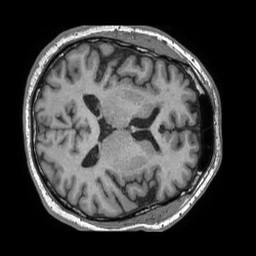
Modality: T1w
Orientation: axial
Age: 63
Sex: male
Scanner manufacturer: philips
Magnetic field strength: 1.5 T
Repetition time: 0.007687 s
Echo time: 0.003499 s